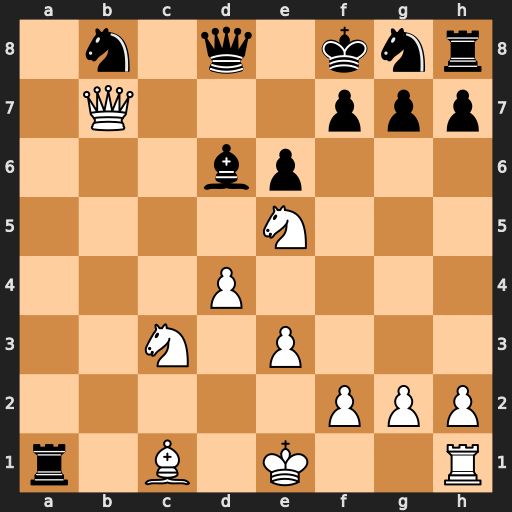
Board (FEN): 1n1q1knr/1Q3ppp/3bp3/4N3/3P4/2N1P3/5PPP/r1B1K2R
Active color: w
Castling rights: K
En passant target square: -
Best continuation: Qxf7#